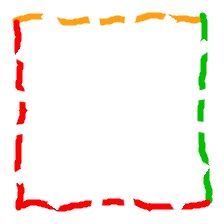
Shape: square